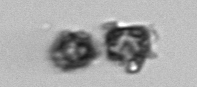
Label: Thalassiosira_TAG_external_detritus